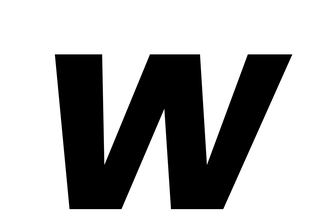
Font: Poppins-BoldItalic